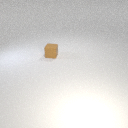
small brown rubber cube